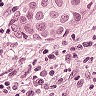
Metastatic tissue present: yes